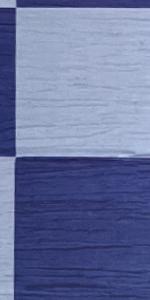
Label: Empty